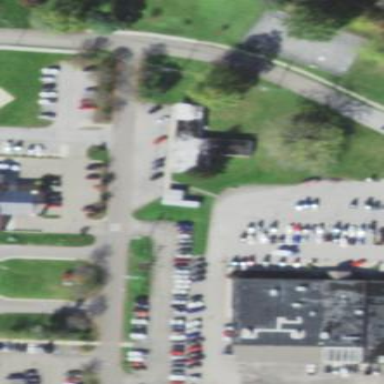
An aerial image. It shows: Parking area.